Field crop: maize
Growth stage: 2
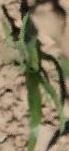
Species: maize